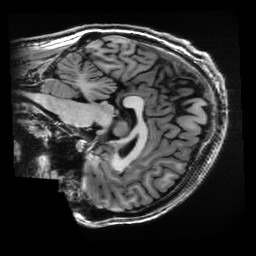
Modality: T1w
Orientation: sagittal
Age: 25
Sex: male
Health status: healthy
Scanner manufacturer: ge
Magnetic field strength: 3 T
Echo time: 0.0052 s